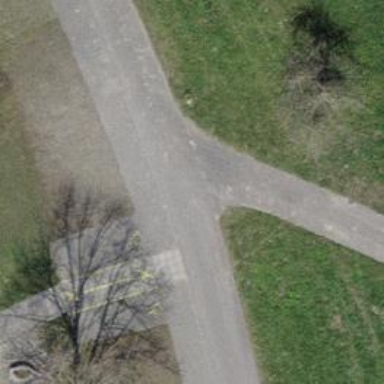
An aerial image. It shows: Cycleway.